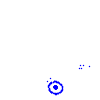
Particle: electron